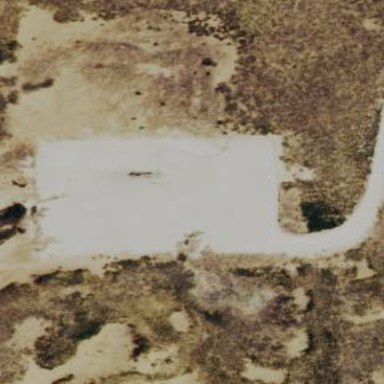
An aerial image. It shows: Wellsite surrounded by sand.